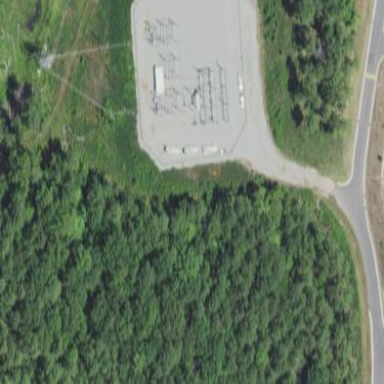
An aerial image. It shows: Distribution power substation secured by fence.